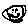
Label: smiley face